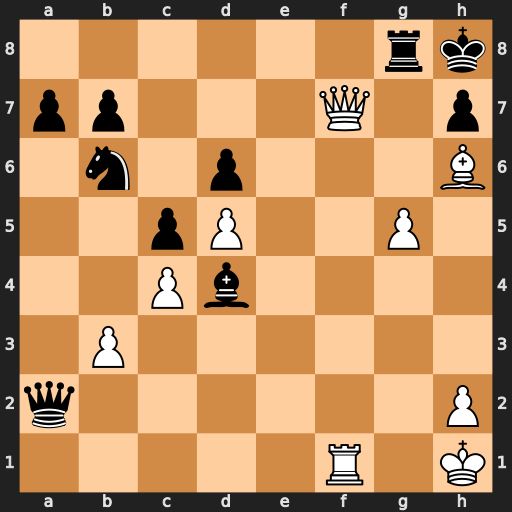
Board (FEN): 6rk/pp3Q1p/1n1p3B/2pP2P1/2Pb4/1P6/q6P/5R1K
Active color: w
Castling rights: -
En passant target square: -
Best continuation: Qxg8+ Kxg8 Rf8#